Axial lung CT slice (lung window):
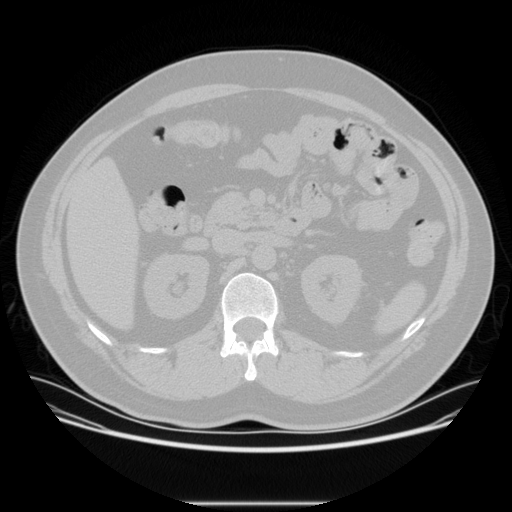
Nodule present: no